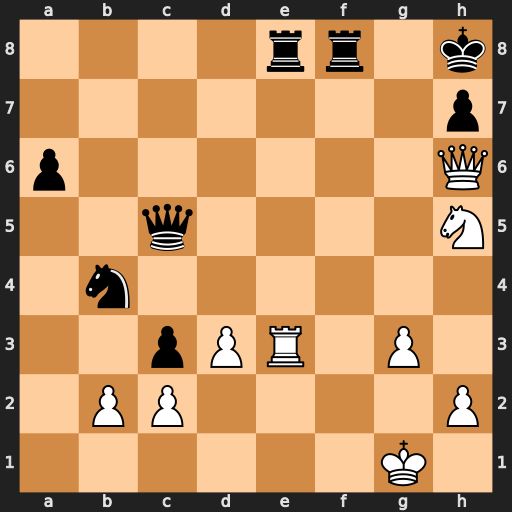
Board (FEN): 4rr1k/7p/p6Q/2q4N/1n6/2pPR1P1/1PP4P/6K1
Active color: w
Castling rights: -
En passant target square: -
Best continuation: Qg7#